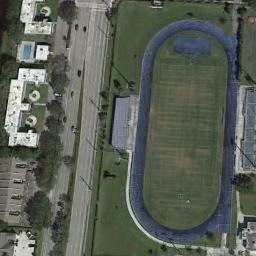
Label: ground_track_field